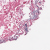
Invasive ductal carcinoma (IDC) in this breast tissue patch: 0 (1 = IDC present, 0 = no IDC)